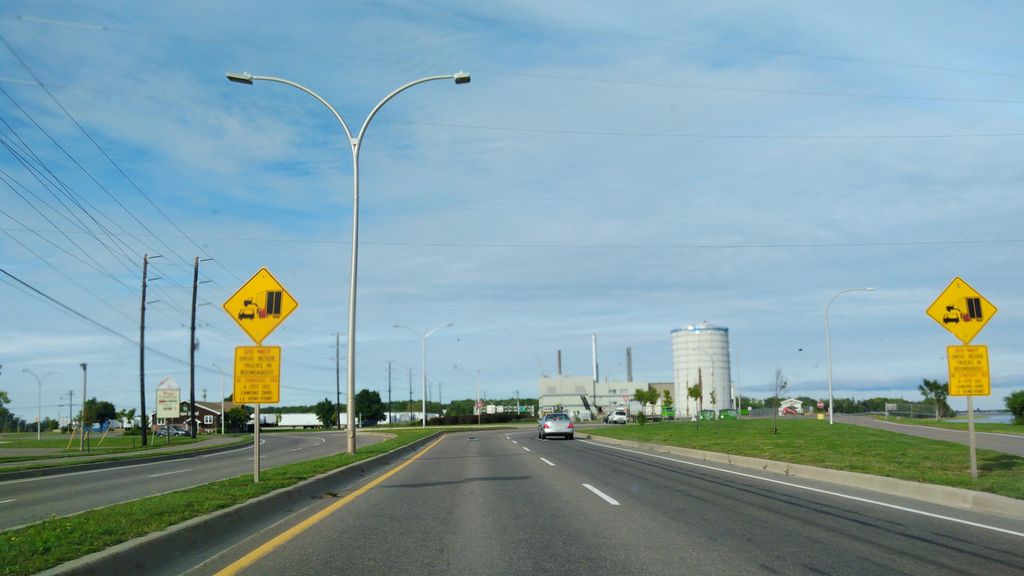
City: charlottetown